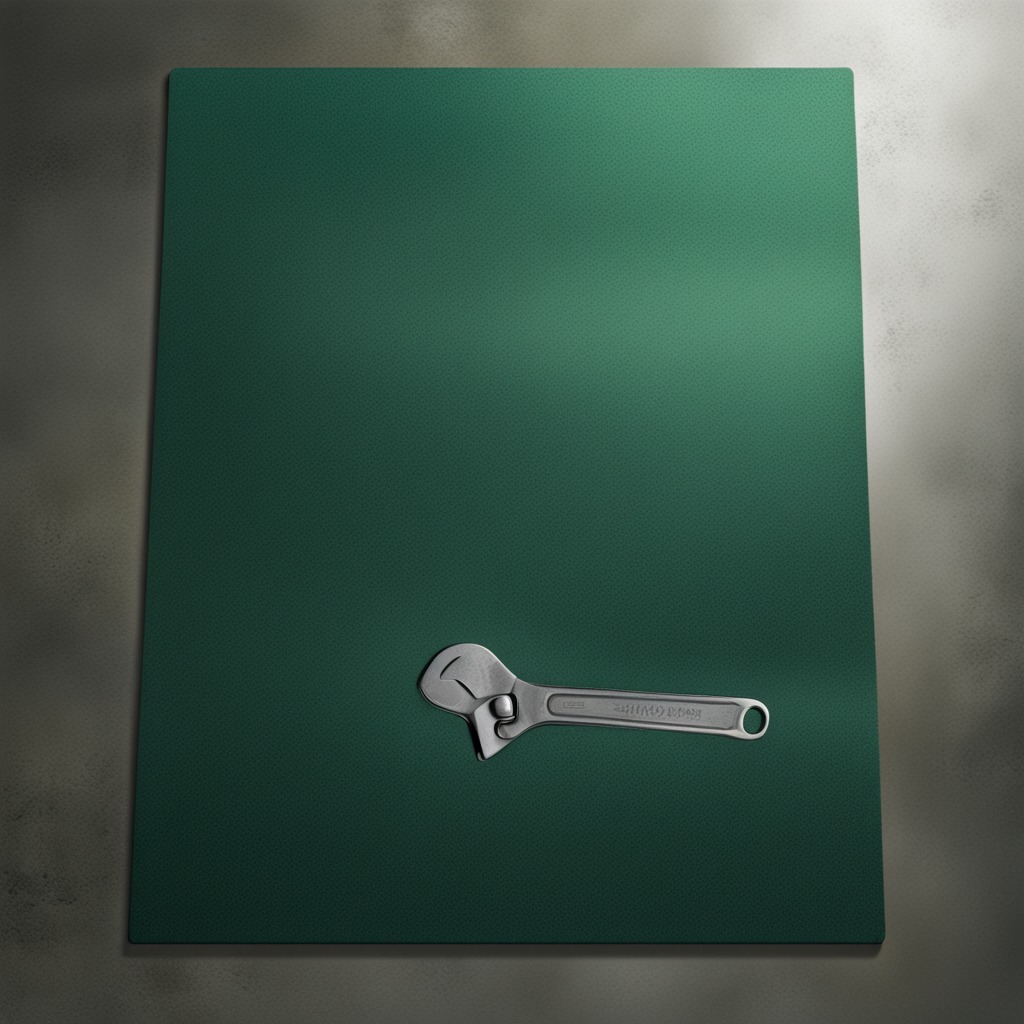
A wrench is lying on the green rubber mat beneath the tabletop.